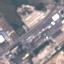
Land use / land cover: Industrial